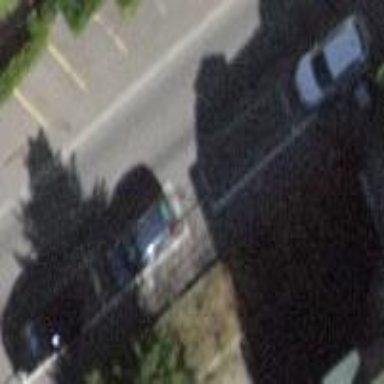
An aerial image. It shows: Asphalt parking lane.